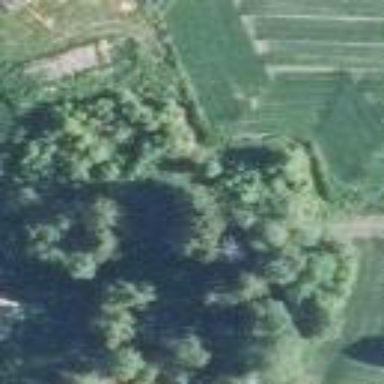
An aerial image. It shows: Forest with needle-leaved trees.